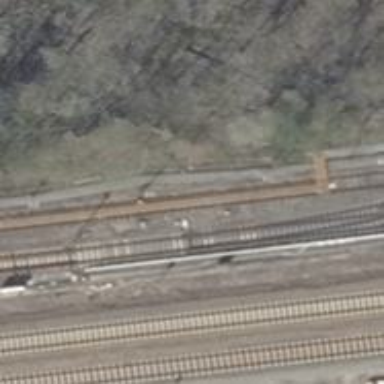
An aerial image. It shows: Railway switch.